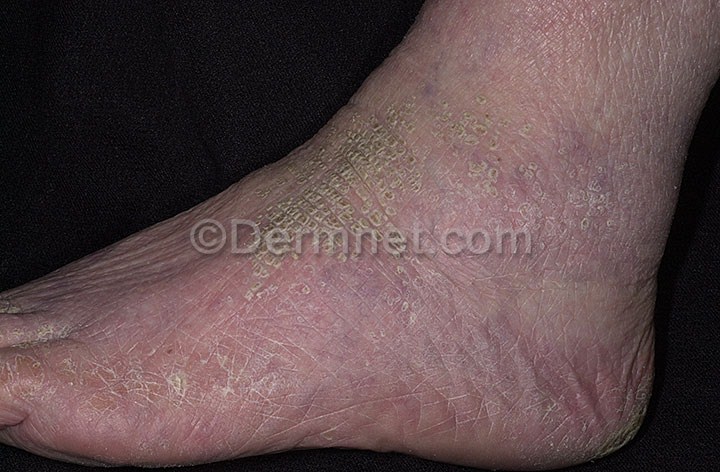
Disease: Eczema Photos